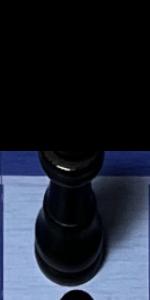
Label: King_Black